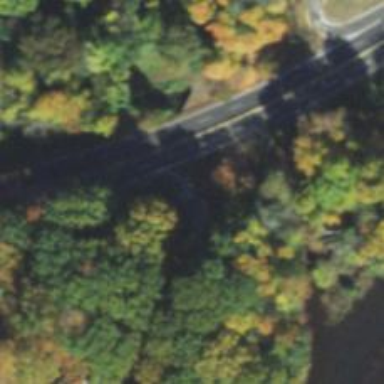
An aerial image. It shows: Trunk link highway.